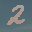
Label: 2